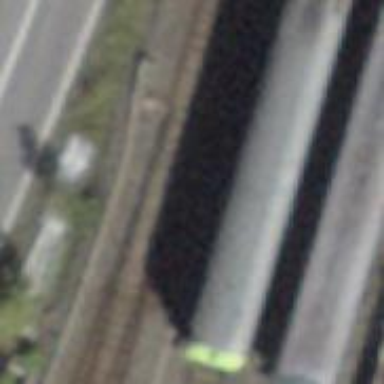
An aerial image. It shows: Railway switch.